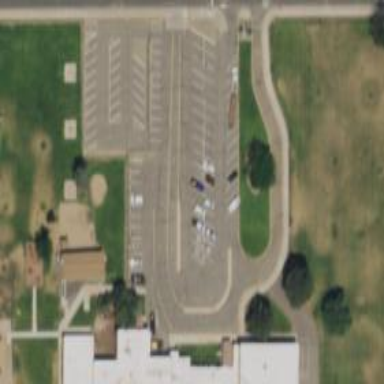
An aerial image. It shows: Parking space.